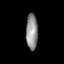
Tissue: skin
Cell type: Epithelial cells
Senescence score: 0.2829
Nuclear area (px): 420
Mean DAPI intensity: 140.586